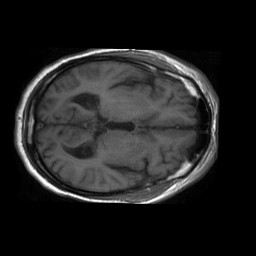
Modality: T1w
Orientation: axial
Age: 74
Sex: male
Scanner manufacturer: philips
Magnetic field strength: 1.5 T
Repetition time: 0.375 s
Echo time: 0.011 s